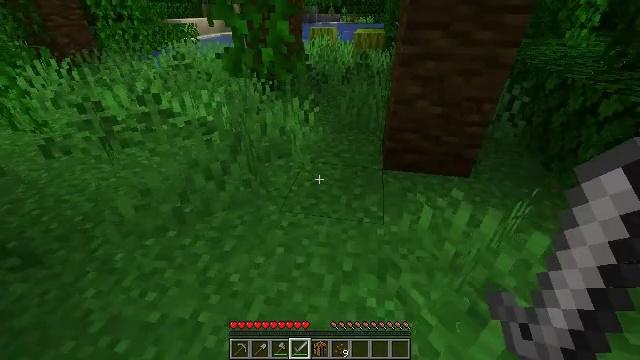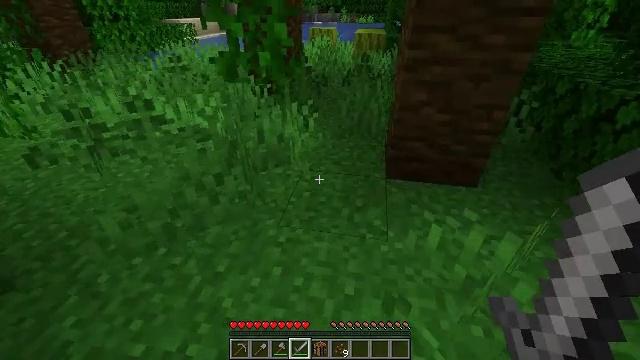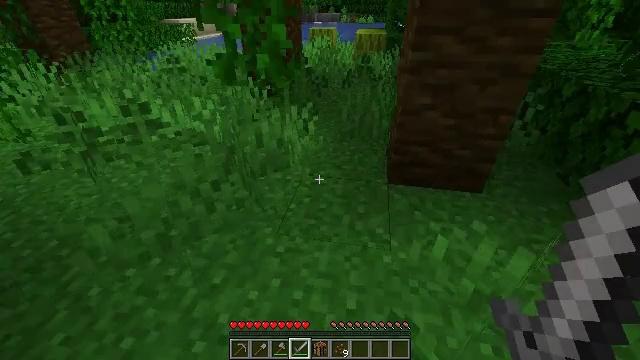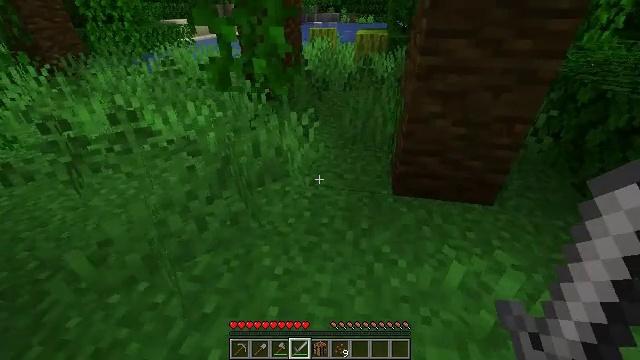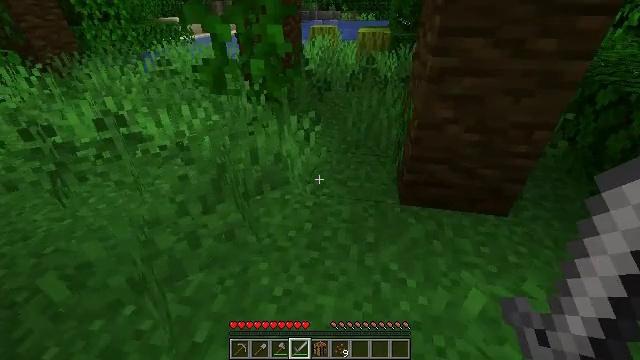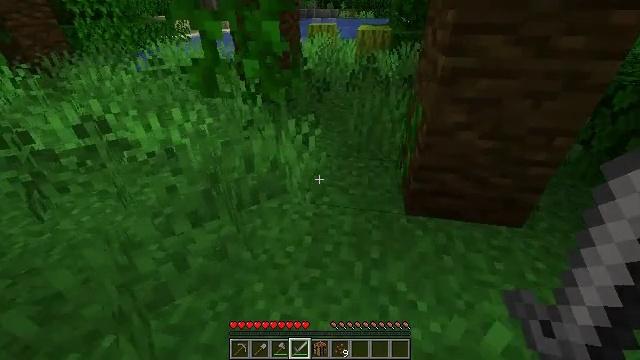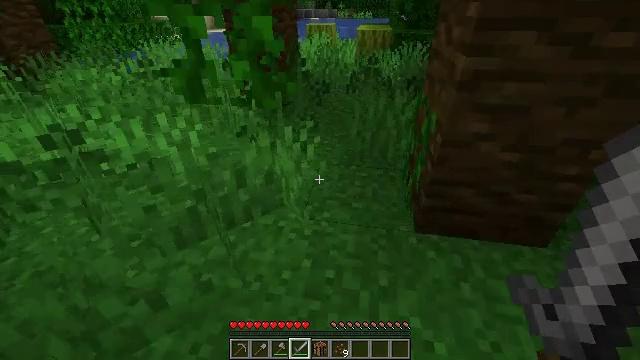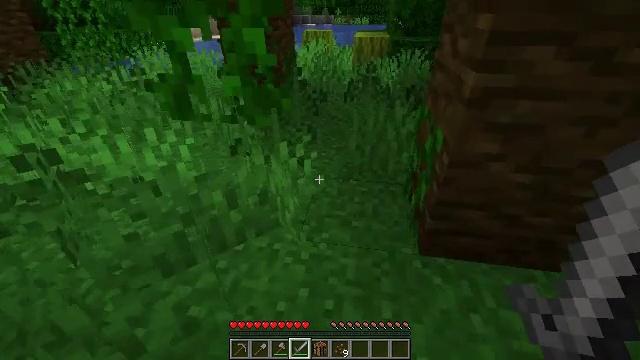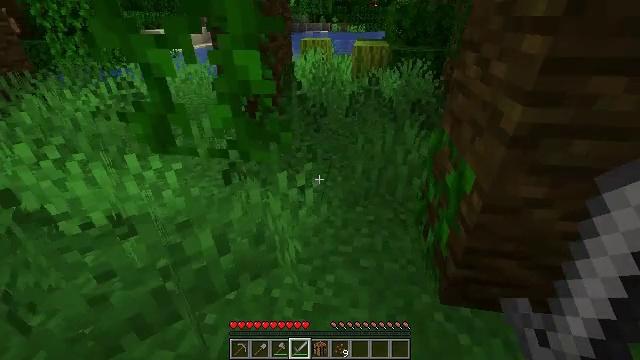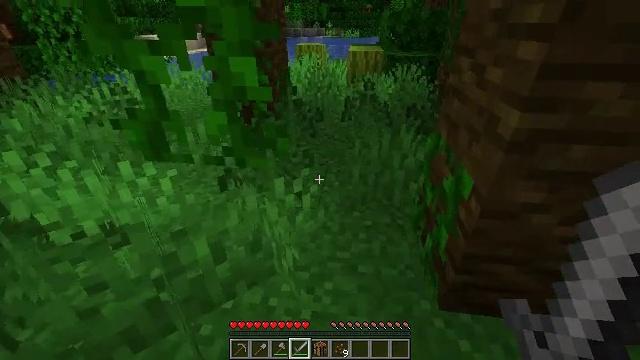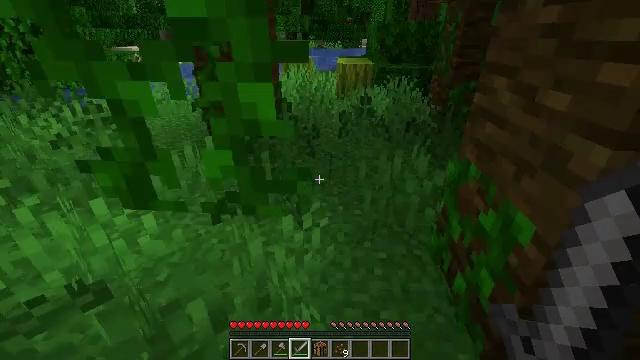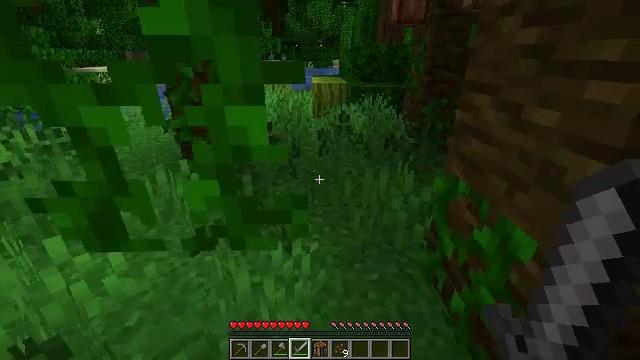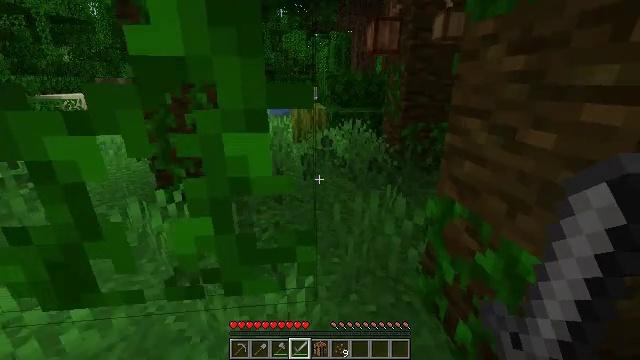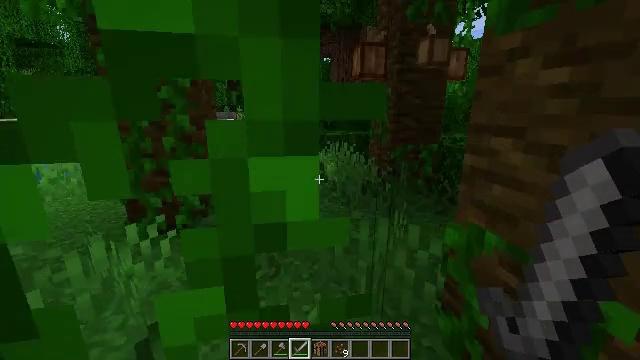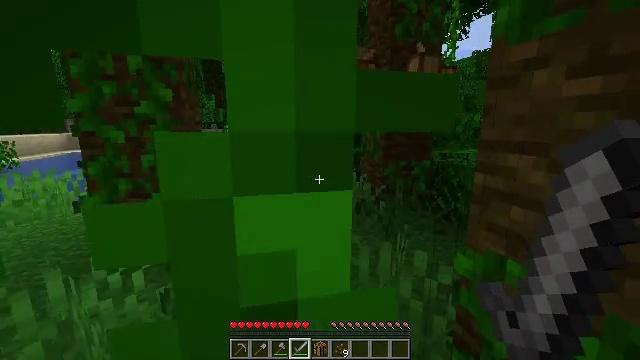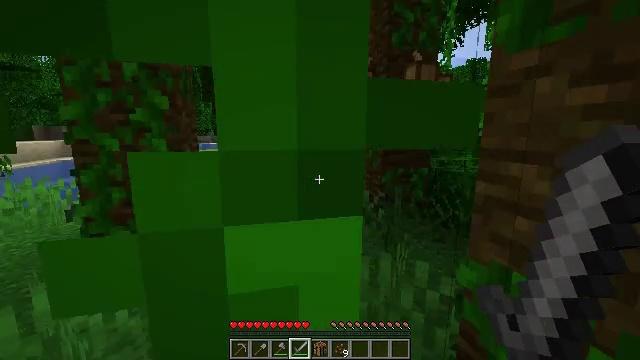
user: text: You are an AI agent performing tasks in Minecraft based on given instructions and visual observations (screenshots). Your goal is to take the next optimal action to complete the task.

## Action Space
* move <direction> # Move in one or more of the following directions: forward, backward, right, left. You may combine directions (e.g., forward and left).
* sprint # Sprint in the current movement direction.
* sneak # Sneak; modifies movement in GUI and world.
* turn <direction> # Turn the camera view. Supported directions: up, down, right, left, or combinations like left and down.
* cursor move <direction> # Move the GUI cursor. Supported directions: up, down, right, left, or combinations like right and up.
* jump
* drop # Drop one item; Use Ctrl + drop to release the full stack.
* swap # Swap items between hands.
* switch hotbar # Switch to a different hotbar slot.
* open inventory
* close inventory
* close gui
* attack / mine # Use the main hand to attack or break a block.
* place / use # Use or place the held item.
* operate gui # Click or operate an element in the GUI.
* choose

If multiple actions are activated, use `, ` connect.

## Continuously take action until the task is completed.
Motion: motion action
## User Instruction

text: Attack the melon to collect it.
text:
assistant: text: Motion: move forward
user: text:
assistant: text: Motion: move forward
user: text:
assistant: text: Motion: move forward
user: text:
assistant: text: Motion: move forward
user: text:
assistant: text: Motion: move forward
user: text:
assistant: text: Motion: move forward
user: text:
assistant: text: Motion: move forward, turn up
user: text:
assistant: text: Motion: move forward and move left, turn up
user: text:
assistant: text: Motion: move forward and move left, turn right
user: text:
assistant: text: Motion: move forward and move left, turn right and up
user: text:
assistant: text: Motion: move forward and move left, turn right and up
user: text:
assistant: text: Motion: move forward and move left, turn right and up
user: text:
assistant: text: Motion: move forward, turn right and up
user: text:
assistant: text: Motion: move forward, turn right and up
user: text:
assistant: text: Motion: move forward, turn up
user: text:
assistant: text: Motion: move forward
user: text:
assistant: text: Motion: move forward
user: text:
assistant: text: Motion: move forward
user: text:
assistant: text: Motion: move forward, sprint
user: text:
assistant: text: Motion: move forward, sprint, turn left
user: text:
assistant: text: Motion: move forward, sprint, turn left
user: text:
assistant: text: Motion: move forward, sprint, turn left
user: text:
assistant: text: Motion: move forward, sprint, turn left
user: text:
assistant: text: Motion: move forward, sprint
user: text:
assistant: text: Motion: move forward, sprint
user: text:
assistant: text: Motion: move forward, sprint
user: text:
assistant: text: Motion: move forward, sprint
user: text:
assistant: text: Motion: move forward, sprint
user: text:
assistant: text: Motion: move forward, sprint
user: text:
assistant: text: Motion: move forward, sprint, turn down